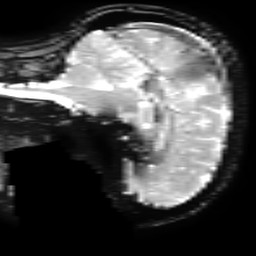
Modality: T2starw
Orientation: sagittal
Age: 42
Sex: female
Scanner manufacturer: ge
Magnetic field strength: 3 T
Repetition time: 0.65 s
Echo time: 0.02 s